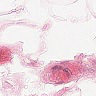
Metastatic tissue present: no